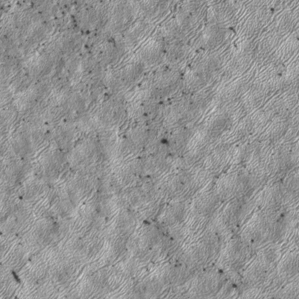
Label: frost